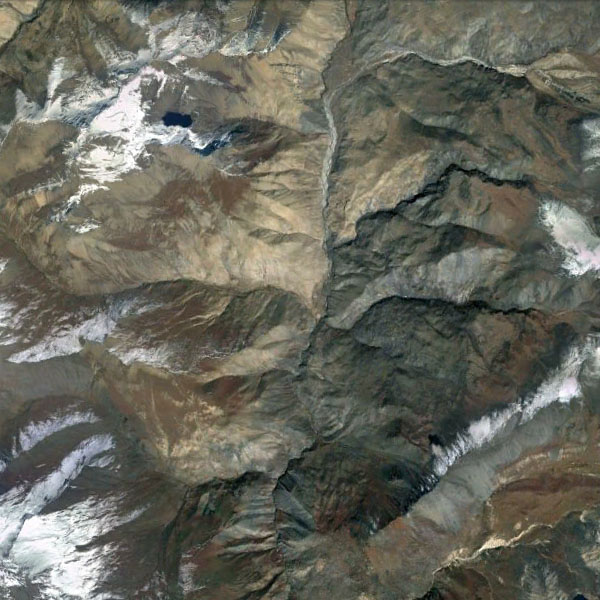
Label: Mountain